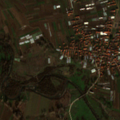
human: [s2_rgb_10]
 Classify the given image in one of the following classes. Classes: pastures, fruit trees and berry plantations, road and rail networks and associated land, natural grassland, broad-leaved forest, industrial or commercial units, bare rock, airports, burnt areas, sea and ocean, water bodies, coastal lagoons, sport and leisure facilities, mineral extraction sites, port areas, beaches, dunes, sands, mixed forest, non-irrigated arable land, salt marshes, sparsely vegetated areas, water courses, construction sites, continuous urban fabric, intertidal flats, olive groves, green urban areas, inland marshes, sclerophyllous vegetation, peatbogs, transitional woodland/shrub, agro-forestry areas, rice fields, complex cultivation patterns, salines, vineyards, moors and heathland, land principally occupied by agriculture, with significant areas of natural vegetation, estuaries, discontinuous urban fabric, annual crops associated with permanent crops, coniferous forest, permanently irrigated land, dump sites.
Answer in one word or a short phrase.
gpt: discontinuous urban fabric, non-irrigated arable land, pastures, land principally occupied by agriculture, with significant areas of natural vegetation, transitional woodland/shrub